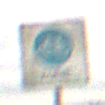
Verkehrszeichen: BeginnFahrradzone
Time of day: Midday
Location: Outdoor (Nature)
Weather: Overcast
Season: NotSpecified
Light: Natural